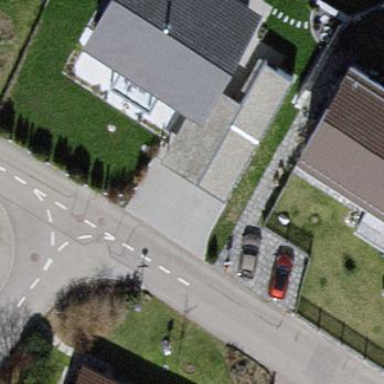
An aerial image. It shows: Garage.